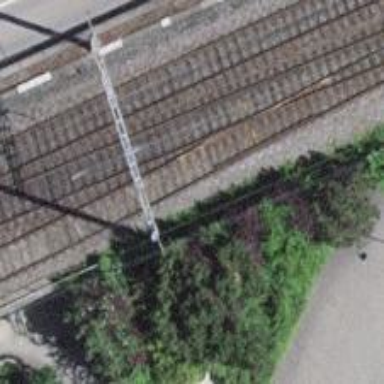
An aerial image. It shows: Single-track electrified railway with contact line.